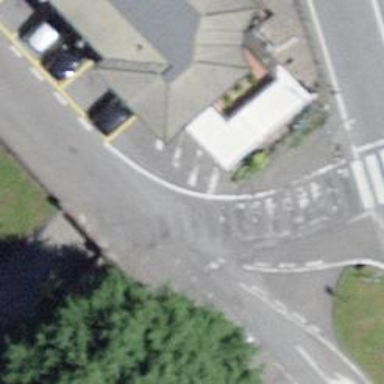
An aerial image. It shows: Marked road crossing.